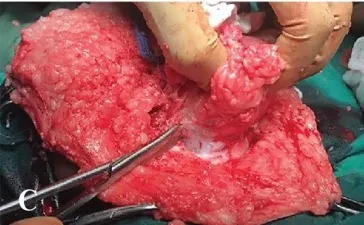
C: The neural placord was carefully dissected, de-tethered from attachments and returned. Dural closure was performed. The overlying dorsolumbar fascia was closed.
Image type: medical_photograph (other_medical_photograph)